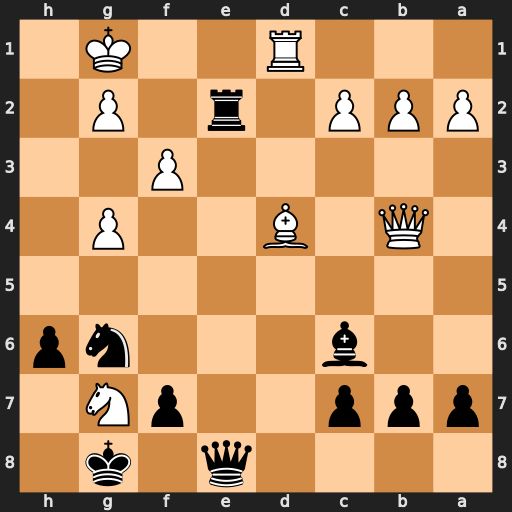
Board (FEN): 4q1k1/ppp2pN1/2b3np/8/1Q1B2P1/5P2/PPP1r1P1/3R2K1
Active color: b
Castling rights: -
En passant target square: -
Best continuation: Rxg2+ Kxg2 Qe2+